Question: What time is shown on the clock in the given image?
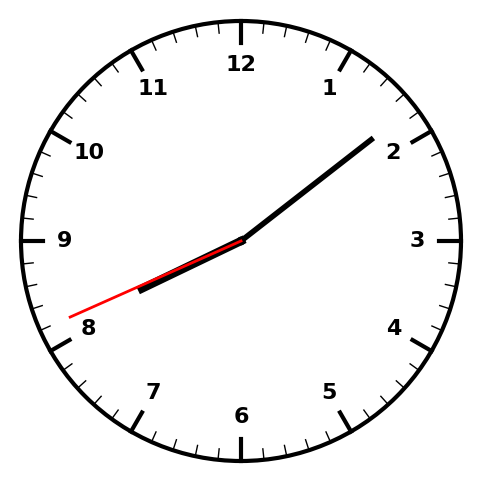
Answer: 08:08:41